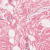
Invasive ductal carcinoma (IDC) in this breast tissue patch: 0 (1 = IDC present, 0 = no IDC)